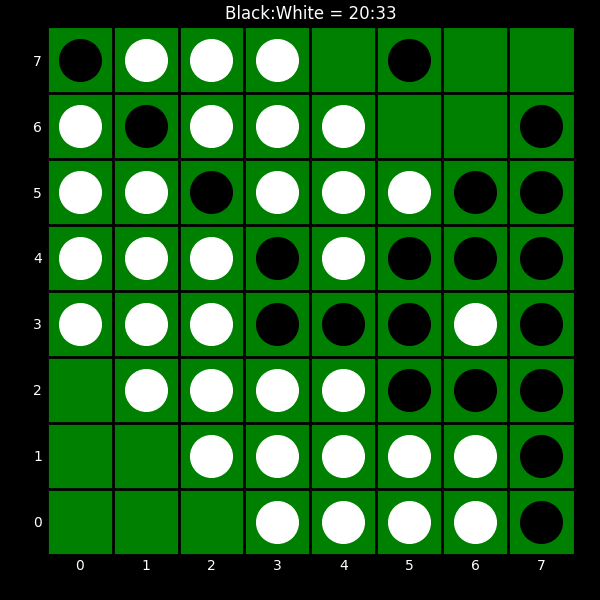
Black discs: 20
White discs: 33